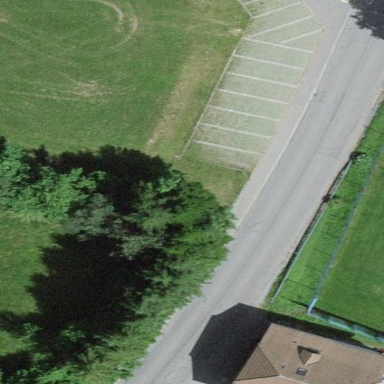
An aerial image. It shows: Parking area with surface.